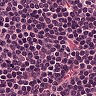
Metastatic tissue present: no